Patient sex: M
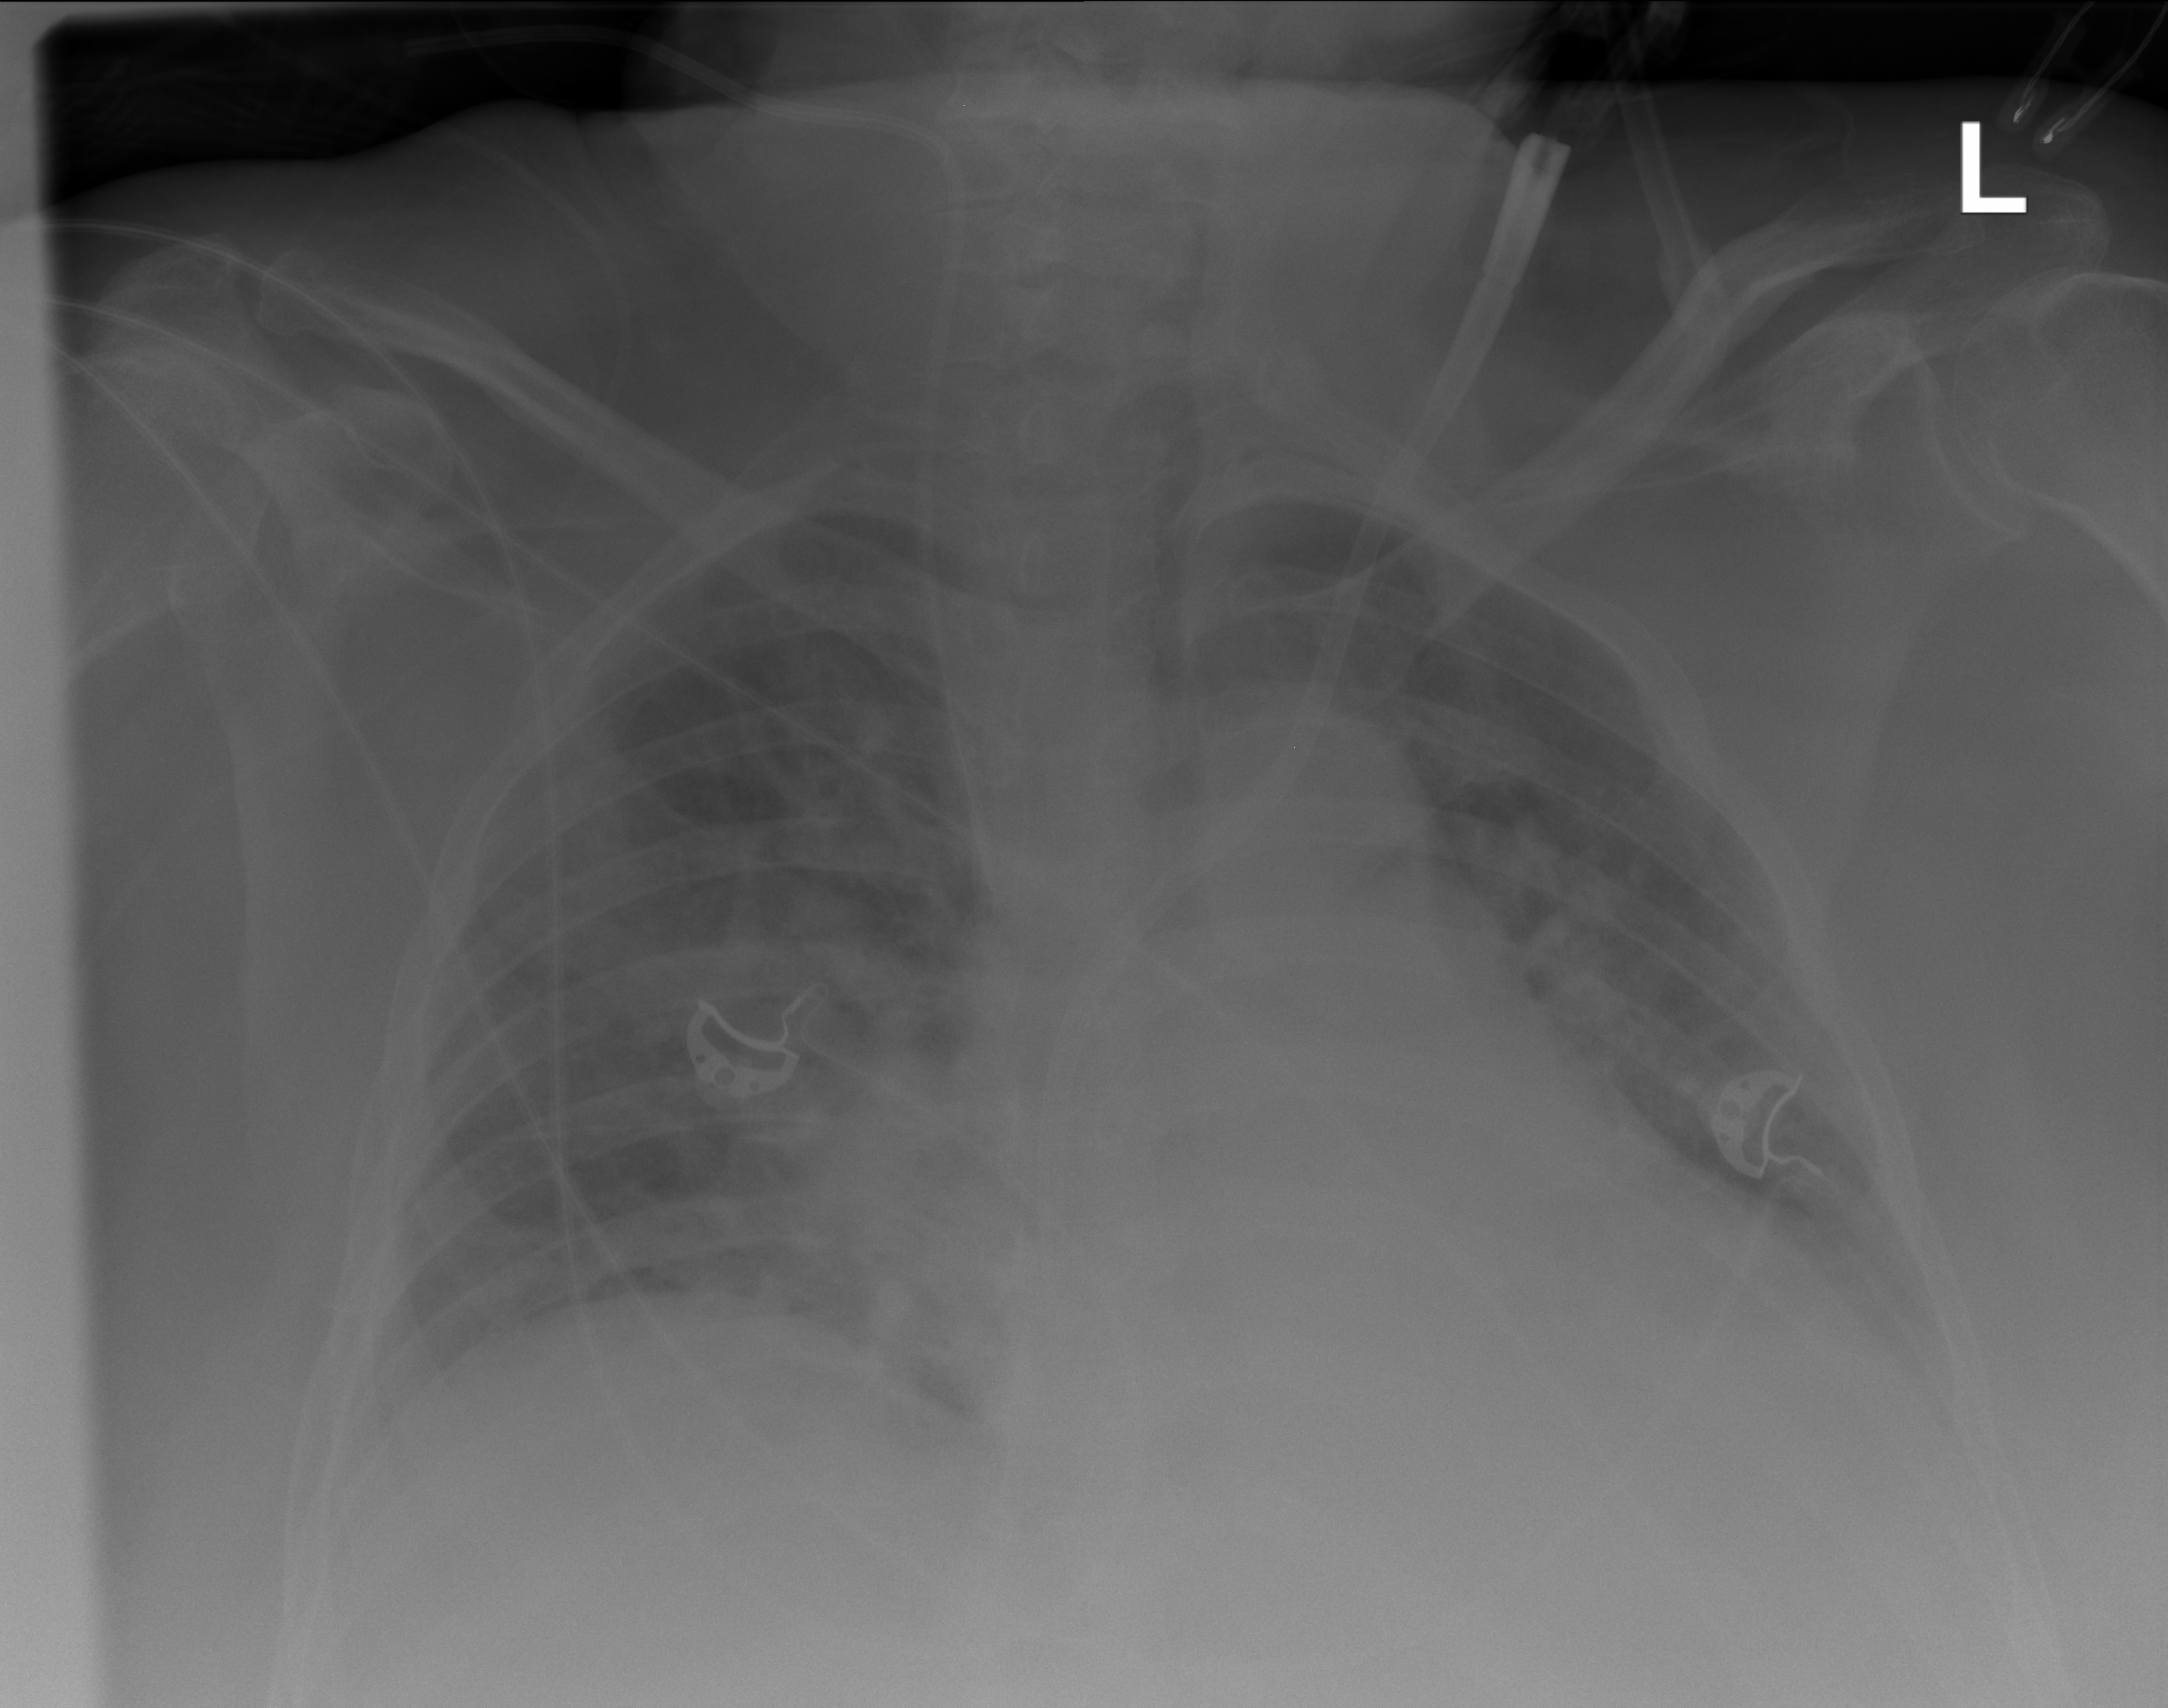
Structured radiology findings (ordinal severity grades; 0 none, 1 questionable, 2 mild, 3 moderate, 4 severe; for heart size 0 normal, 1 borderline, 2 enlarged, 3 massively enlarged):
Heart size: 2
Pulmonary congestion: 0
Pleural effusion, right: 0
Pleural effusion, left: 2
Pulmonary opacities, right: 2
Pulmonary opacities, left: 0
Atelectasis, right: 0
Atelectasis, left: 2